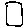
Label: square